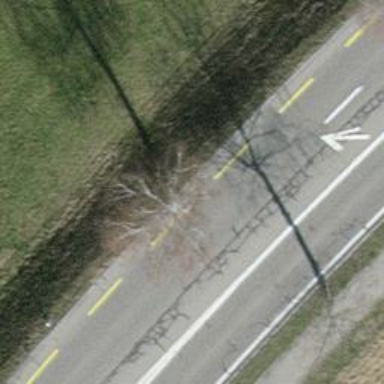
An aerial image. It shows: Avenue lined with deciduous broadleaved trees.